Field crop: maize
Growth stage: 2
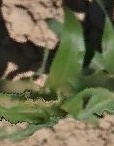
Species: maize